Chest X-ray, AP view. Patient: 46 years old, sex M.
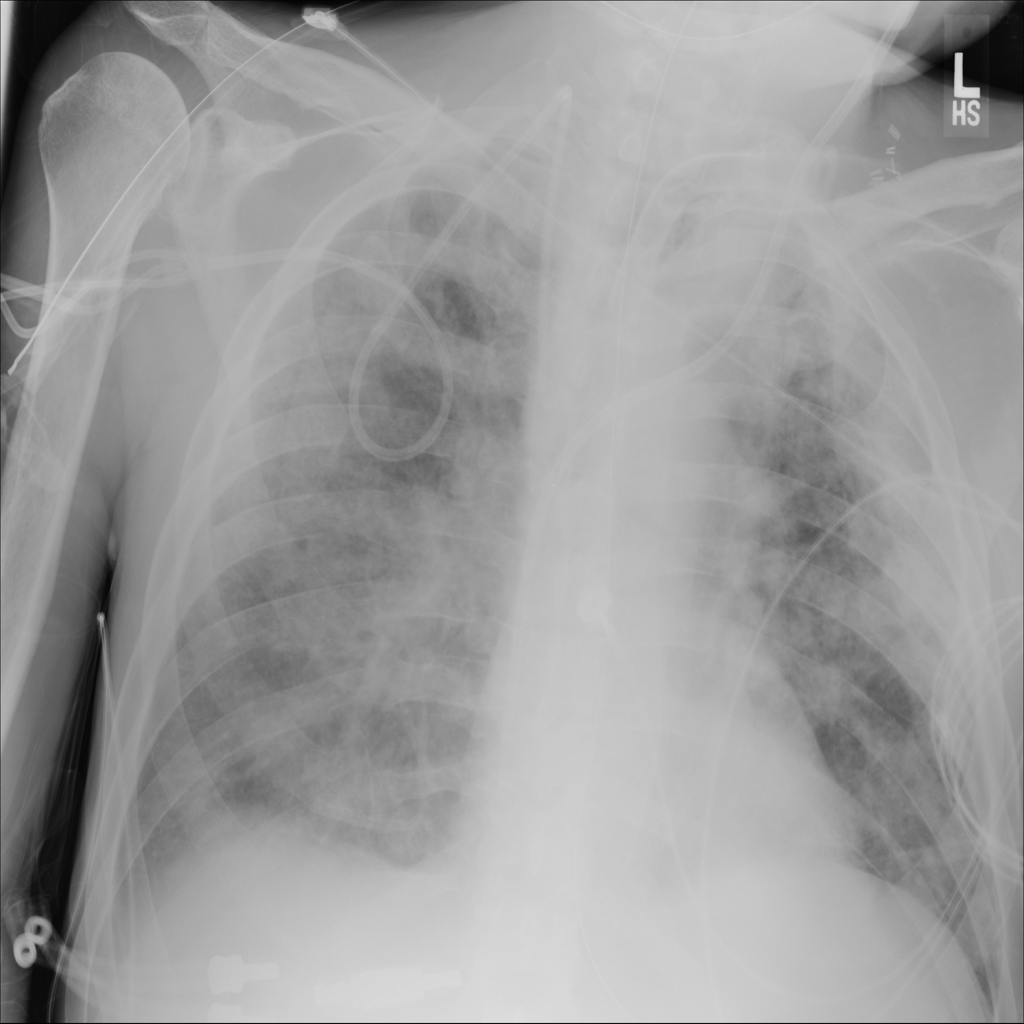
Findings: Edema, Infiltration